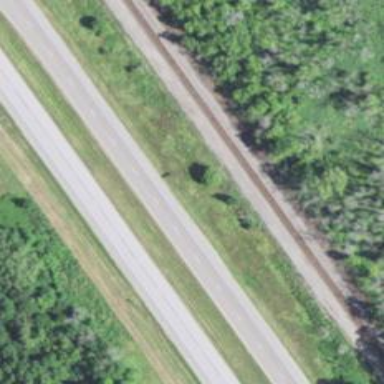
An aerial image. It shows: Trunk highway.